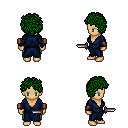
a pixel art fantasy rpg character, female body template, human, tanned skin, blue robe, teal pants, green curly afro hairstyle, leather bracers, dagger, four views (front, back, left, right), 2x2 character sprite sheet, small pixel art, hard edges, no anti-aliasing